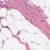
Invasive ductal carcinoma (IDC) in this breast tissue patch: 0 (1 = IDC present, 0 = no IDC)